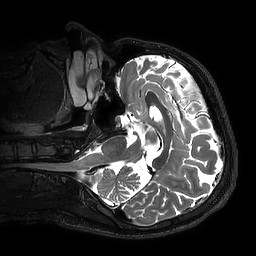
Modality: T2w
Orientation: axial
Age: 21
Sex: male
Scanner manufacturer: philips
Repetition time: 2.5 s
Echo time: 0.331 s